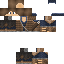
A male human skin with medium skin, wearing brown long hair dressed in a blue hoodie and brown pants, featuring a closed mouth.